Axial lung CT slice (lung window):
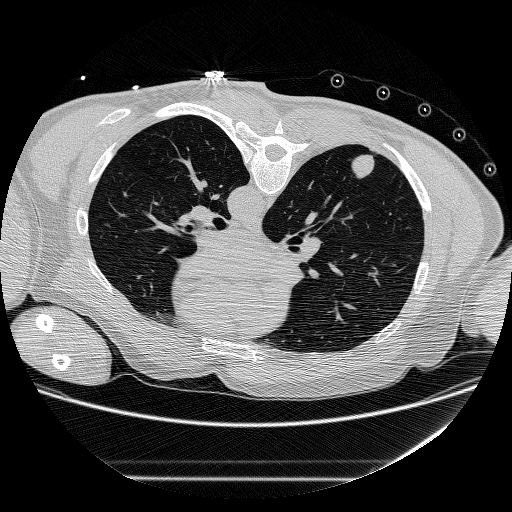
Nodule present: yes
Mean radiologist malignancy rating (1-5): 4.25